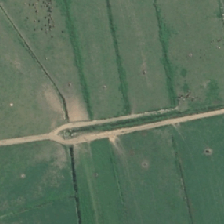
Land cover: shortrotation_cropland